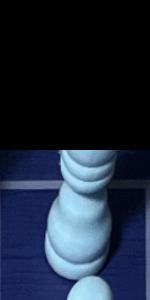
Label: Bishop_White